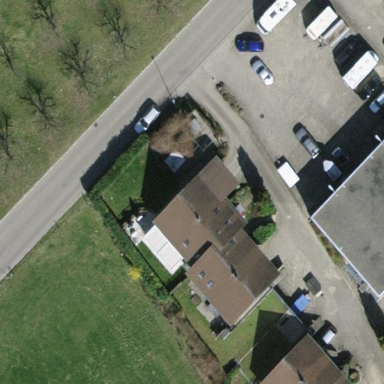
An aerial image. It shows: Building with tile roof.